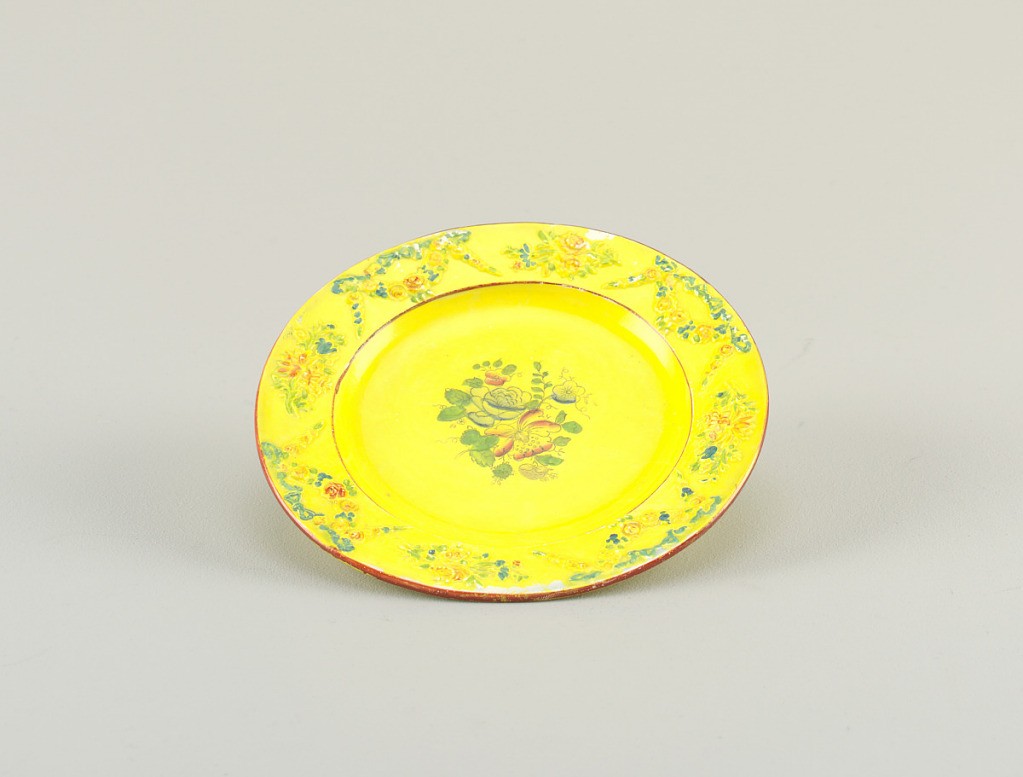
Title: Plate
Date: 18th–mid-19th century
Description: embossed and floral border